Interaction volume radius: 5 \u00c5
Interaction volume height: 20 \u00c5
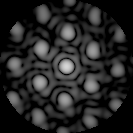
Disorder parameter: 0.331